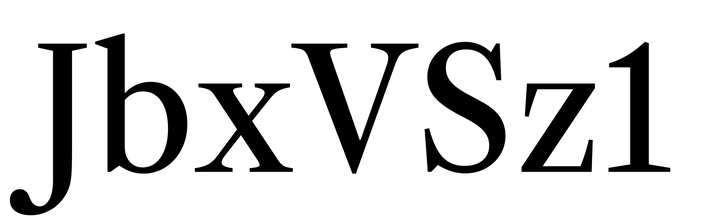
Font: LibreCaslonText_Regular